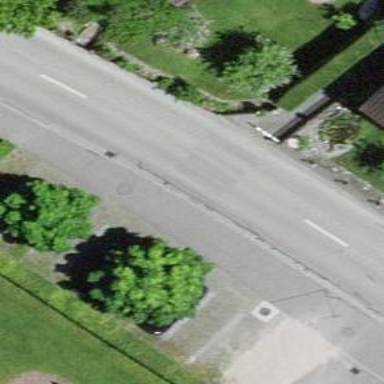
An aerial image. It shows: Tertiary road.